Aerial crown-view tile of a tropical tree (Barro Colorado Island, Panama), acquired 20250915:
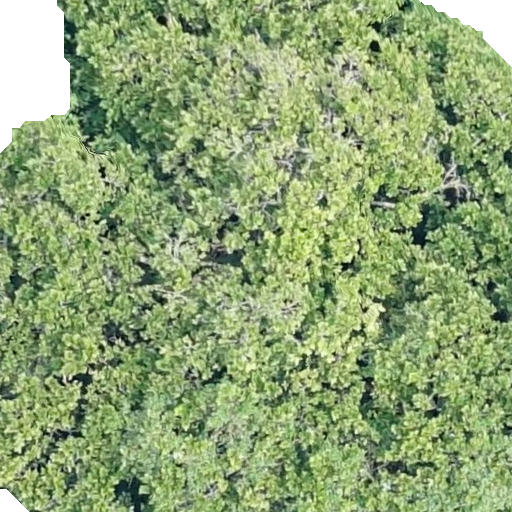
Species: Anacardium excelsum
GBIF accepted scientific name: Anacardium excelsum
Crown area: 506.901 m²